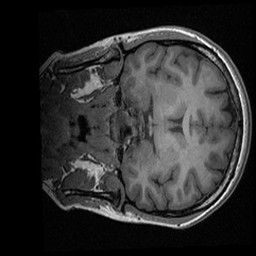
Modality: T1w
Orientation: coronal
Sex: female
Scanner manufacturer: ge
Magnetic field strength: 3 T
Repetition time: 0.0064 s
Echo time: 0.00281 s